Question: So i have a table that looks like this:

As you can see some of the dates are the same however the time of day is different.
i have the following select statement (i have deleted and altered some data since this is rather sensitive):
'''
SELECT LAST_UPD AS PERIOD,
COUNT(CASE WHEN SOLVED_SECONDS /60 /60 <= 2 THEN 1 END) as completed_within_2hours,
COUNT(CASE WHEN STATUS ='Faerdig' THEN +1 END) as completed_callbacks,
COUNT(CASE WHEN SOLVED_SECONDS /60 /60 <= 2 THEN 1 END) / COUNT(CASE WHEN STATUS ='Faerdig' THEN 1 END) * 100 as Percentage
FROM TABLE
WHERE LAST_UPD BETWEEN '2013-07-01' AND '2013-07-03'
AND STATUS ='Faerdig'
AND AGENTGROUP IN ('Hovednumre','Forsikring','Hotline','Kunder')
GROUP BY LAST_UPD
'''
Now i want my query to count when the DATES are the same so forexample if the date is 2013-07-01 i want it to count x amount for that day regardless of time of day.
I have tried the following:
'''
SELECT DISTINCT TO_CHAR(LAST_UPD, 'YYYY/MM/DD') AS PERIOD,
'''
Sadly this returns each of days but doesnt count them correctly (it returns 1 for each day).
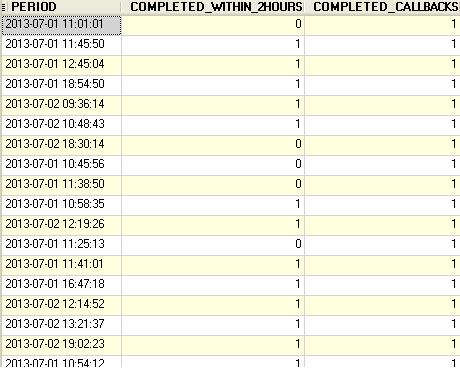
Answer: Perhaps what you want is to select and group by "Trunc(last_upd)"